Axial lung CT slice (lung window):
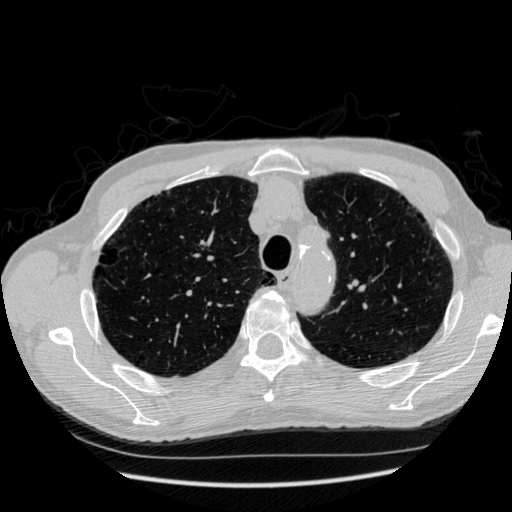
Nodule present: no